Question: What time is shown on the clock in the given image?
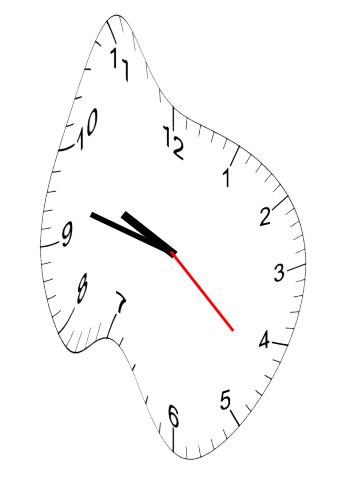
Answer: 09:47:22